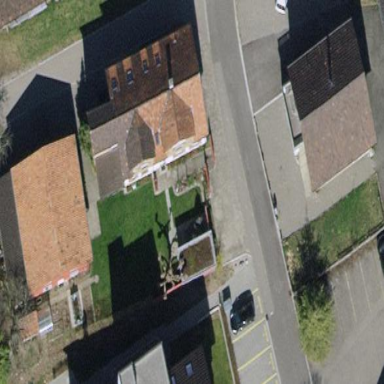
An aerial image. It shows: Detached building with gabled roof.